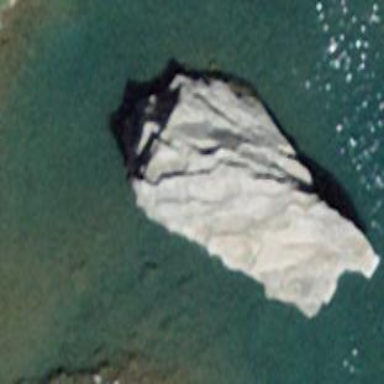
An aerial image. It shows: View of natural rock.